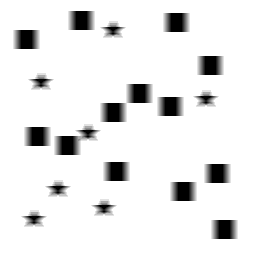
Squares: 13
Triangles: 0
Stars: 7
Total shapes: 20